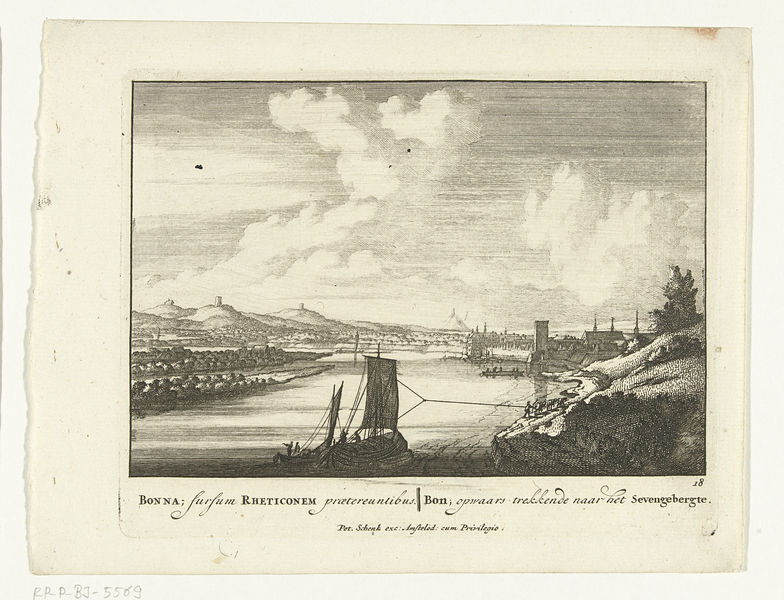
Titel: Gezicht op Bonn en het Zevengebergte
Künstler: Jan van (I) Call
Standort: Amsterdam
Institution: Rijksmuseum
Schlagwörter: paysage, fleuve, illustration, port, esquisse, rivière, estampe, bateau